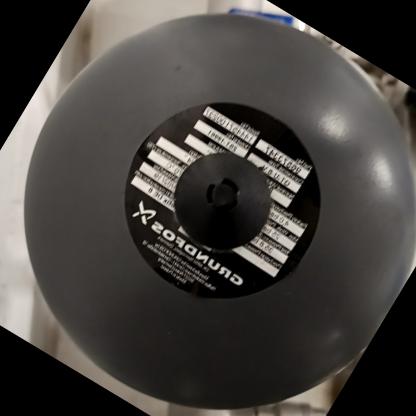
Klasa: tabliczka-znamionowa